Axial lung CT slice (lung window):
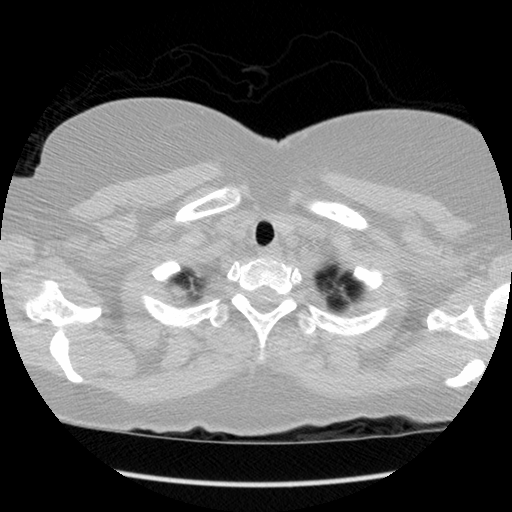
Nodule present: no